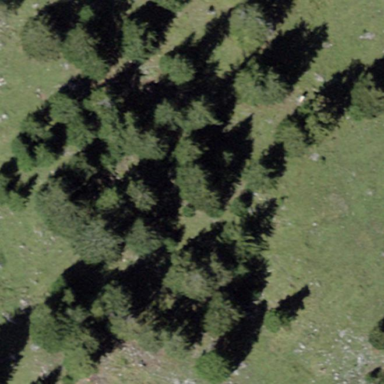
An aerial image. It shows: Forest area.